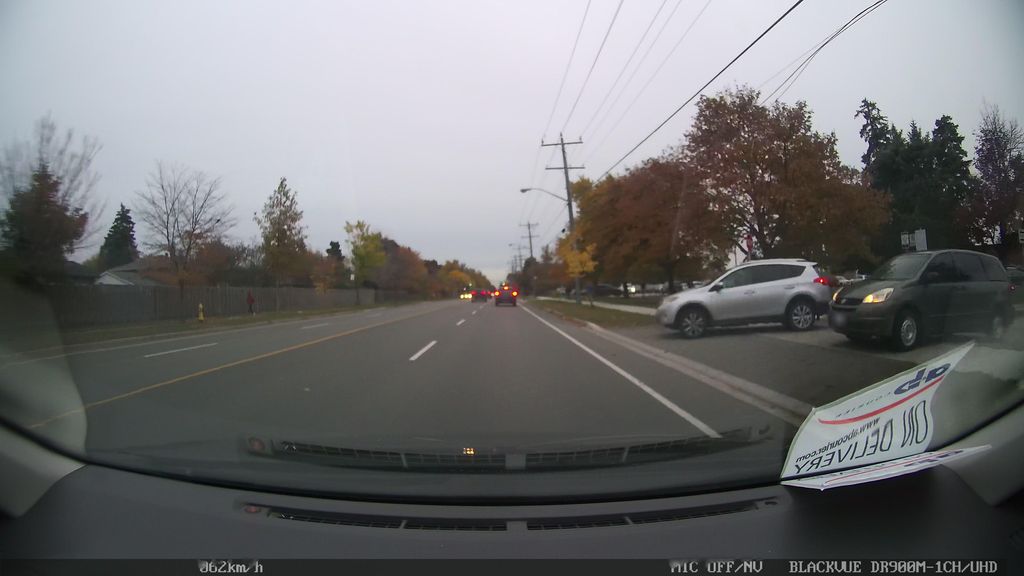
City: toronto